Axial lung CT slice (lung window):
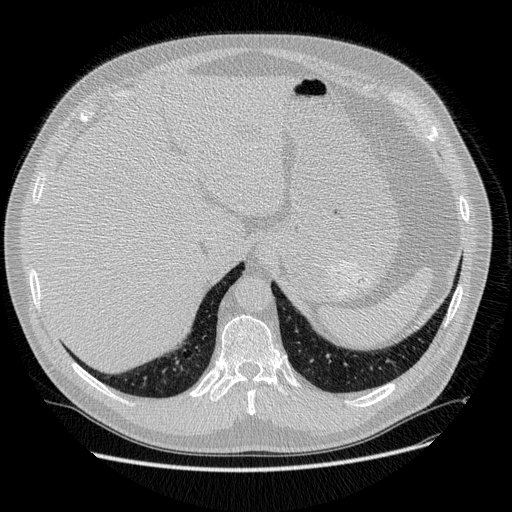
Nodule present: no